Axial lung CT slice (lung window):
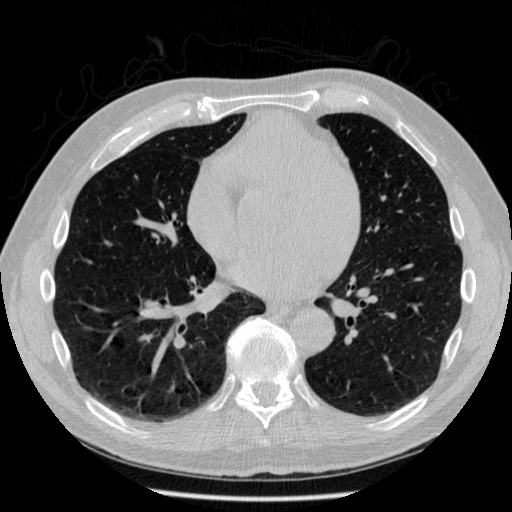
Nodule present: no